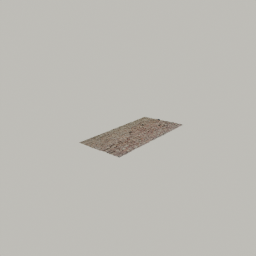
Label: architecture